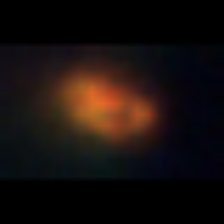
Taxon: NanoPlankton
Group: Other